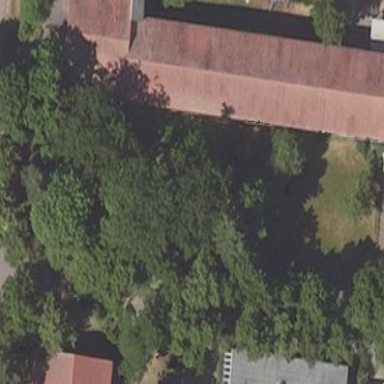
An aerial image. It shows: School building.